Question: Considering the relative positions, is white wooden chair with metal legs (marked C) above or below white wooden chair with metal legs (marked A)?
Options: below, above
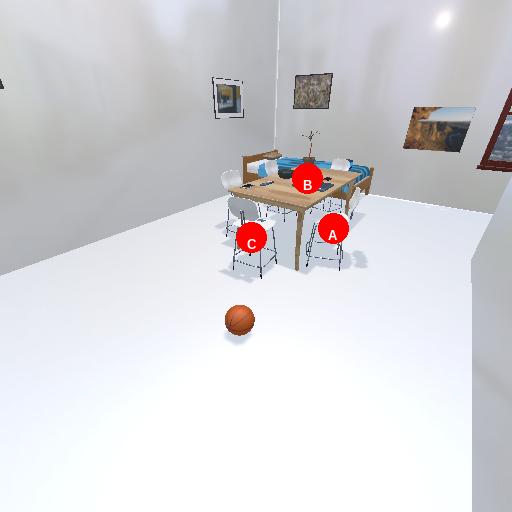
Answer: below